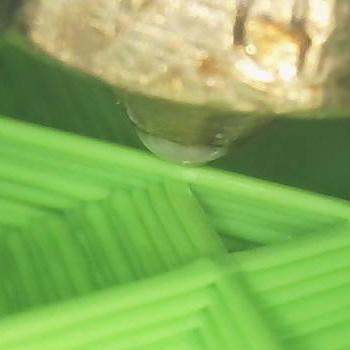
Flow rate: 112%